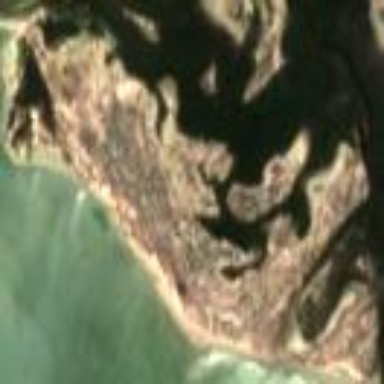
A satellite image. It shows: Picturesque coastline scene.